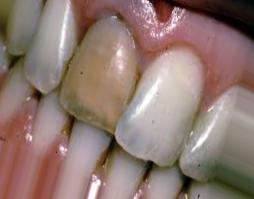
Condition: Tooth Discoloration